Question: I've been trying to center and remove the bottom-padding of the 'filter' image for a couple hours now but can't seem to do it. It's probably a really simple fix, but I'm pretty new to CSS, HTML and flexbox and the solution has escaped me so far! If someone could point me in the right direction, that would be awesome.

HTML
'''
<!DOCTYPE html>
<html lang='en'>
<head>
<meta charset='UTF-8'/>
<title>Some Web Page</title>
<link rel='stylesheet' href='styles.css'/>
</head>
<body>
<div class='menu-container'>
<div class='menu'>
<div class='links'>
<div class='signup'>Sign Up</div>
<div class='login'>Login</div>
</div>
</div>
</div>
<div class='header-container'>
<div class='header'>
</div>
</div>
<main>
<input id="toggle" type="checkbox">
<label for="toggle">
<div class="filterbutton"><img src='images/filterbutton.svg'/></div>
</label>
<div id="expand">
<section class="Filter">
</section>
</div>
</main>
<section class="carousel">
</section>
</body>
<footer>
<img src="images/facebook.svg" alt="facebook" title="facebook" href="#" class="social">
<img src="images/twitter.svg" alt="twitter" title="twitter" href="#" class="social">
<img src="images/instagram.svg" alt="instagram" title="instagram" href="#" class="social">
<img src="images/snapchat.svg" alt="snapchat" title="snapchat" href="#" class="social">
<ul>
<a alt="about" title="About" href="#" class="footerlink">About</a>
<a alt="about" title="About" href="#" class="footerlink">Contact</a>
<a alt="about" title="About" href="#" class="footerlink">Team</a>
<a alt="about" title="About" href="#" class="footerlink">Whatever</a>
</ul>
</footer>
</html>
'''
CSS
'''
* {
margin: 0;
padding: 0;
}
.button {
background-color: #4CAF50;
border: none;
color: white;
padding: 15px 32px;
text-align: center;
text-decoration: none;
display: inline-block;
font-size: 16px;
}
.menu-container {
color: #fff;
background-color: #A34F43;
padding: 20px 0;
display: flex;
justify-content: space-between;
}
.menu {
width: 100%;
color: white;
font-family: Arial, Helvetica, sans-serif;
}
.links {
display: flex;
justify-content: flex-end;
}
.login {
margin-left: 20px;
}
.header-container {
background-color: #FF7C69;
display: flex;
justify-content: center;
}
.header {
width: 100%;
height: 300px;
display: flex;
justify-content: space-between;
align-items: center;
}
.carousel-test {
display: flex;
justify-content: center;
}
.carousel-grid-container {
display: flex;
justify-content: center;
}
.carousel-grid {
width: 900px;
display: flex;
justify-content: center;
flex-wrap: wrap;
}
.logo {
width: 200px;
display: block;
margin: 0 auto;
}
@import url(https://fonts.googleapis.com/css?family=Open+Sans:400,700);
body {
font-family: "Open Sans", Arial;
width: 100%;
}
main {
background: #FF7C69;
width: 100%;
margin: 0px auto;
}
input {
display: none;
visibility: hidden;
}
label {
/* display: block; */
/* text-align: center; */
display: block;
margin-left: auto;
margin-right: auto;
width: 50%;
}
label:hover {
color: #000;
}
#expand {
height: 0px;
overflow: hidden;
transition: height 0.3s;
background-color: #D6DBED;
color: #FFF;
}
#toggle:checked ~ #expand {
height: 250px;
}
footer {
background-color: #A34F43;
text-align: right;
color: #eee;
text-align: center;
position: absolute;
width: 100%;
/* display: flex; */
}
.footerlink {
text-decoration: none;
color: white;
text-align: justify;
display: block;
padding: 1px;
}
.social {
padding: 10px;
width: 50px;
text-align: right;
float: right;
}
.social:hover {
opacity: 0.7;
}
legend {
background-color: #000;
color: #fff;
padding: 3px 6px;
}
.output {
font: 1rem 'Fira Sans', sans-serif;
}
input {
margin: .4rem;
}
.filterbutton {
margin: 0px;
padding: 0px;
width: 150px;
display: block;
}
'''
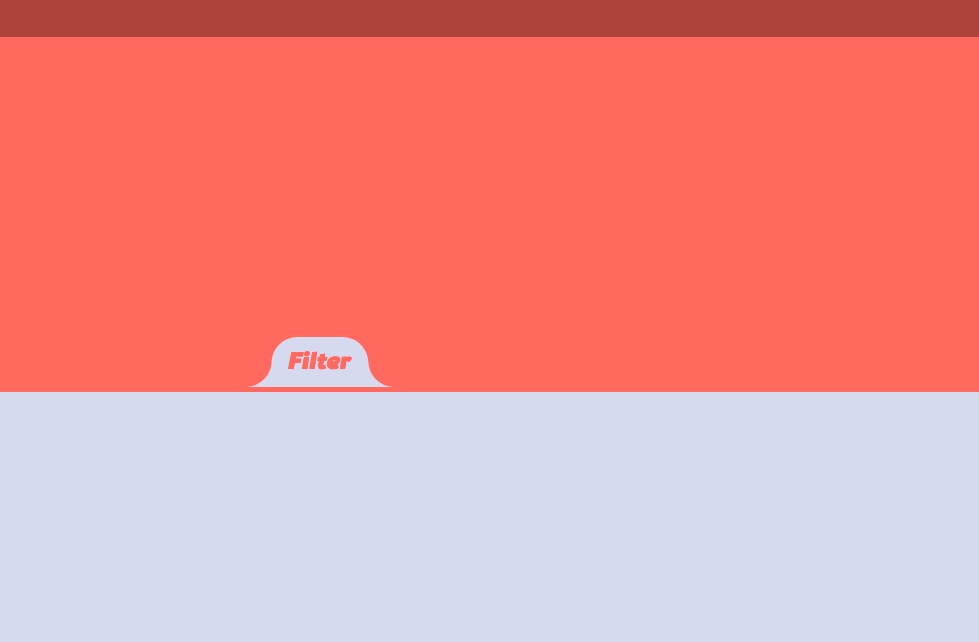
Answer: Add this to ur css
'''
.filterbutton img{
display: block;
}
'''
---
'img' tags have little space below them
The above css will remove the space below the img tag by making the image 'display: block;' , which is 'display:inline' by default.
The space you are seeing is for descenders. This space is kept for characters like "y" ,"p".
As for the centering of the label, width:50%, means the parent will try to center the entire container(50% width), that is y, the label didnt look centered.
Add width to label, to center it
'''
@import url(https://fonts.googleapis.com/css?family=Open+Sans:400,700);
* {
margin: 0;
padding: 0;
box-sizing:border-box;
}
.button {
background-color: #4CAF50;
border: none;
color: white;
padding: 15px 32px;
text-align: center;
text-decoration: none;
display: inline-block;
font-size: 16px;
}
.menu-container {
color: #fff;
background-color: #A34F43;
padding: 20px 0;
display: flex;
justify-content: space-between;
}
.menu {
width: 100%;
color: white;
font-family: Arial, Helvetica, sans-serif;
}
.links {
display: flex;
justify-content: flex-end;
}
.login {
margin-left: 20px;
}
.header-container {
background-color: #FF7C69;
display: flex;
justify-content: center;
}
.header {
width: 100%;
height: 300px;
display: flex;
justify-content: space-between;
align-items: center;
}
.carousel-test {
display: flex;
justify-content: center;
}
.carousel-grid-container {
display: flex;
justify-content: center;
}
.carousel-grid {
width: 900px;
display: flex;
justify-content: center;
flex-wrap: wrap;
}
.logo {
width: 200px;
display: block;
margin: 0 auto;
}
body {
font-family: "Open Sans", Arial;
width: 100%;
}
main {
background: #FF7C69;
width: 100%;
margin: 0px auto;
}
input {
display: none;
visibility: hidden;
}
label {
/* display: block; */
/* text-align: center; */
display: block;
margin-left: auto;
margin-right: auto;
width: 100px;
}
label:hover {
color: #000;
}
#expand {
height: 0px;
overflow: hidden;
transition: height 0.3s;
background-color: #D6DBED;
color: #FFF;
}
#toggle:checked~#expand {
height: 250px;
}
footer {
background-color: #A34F43;
text-align: right;
color: #eee;
text-align: center;
position: absolute;
width: 100%;
/* display: flex; */
}
.footerlink {
text-decoration: none;
color: white;
text-align: justify;
display: block;
padding: 1px;
}
.social {
padding: 10px;
width: 50px;
text-align: right;
float: right;
}
.social:hover {
opacity: 0.7;
}
legend {
background-color: #000;
color: #fff;
padding: 3px 6px;
}
.output {
font: 1rem 'Fira Sans', sans-serif;
}
input {
margin: .4rem;
}
.filterbutton {
margin: 0px;
padding: 0px;
width: 150px;
display: block;
}
.filterbutton img{
display: block;
}
'''
'''
<div class='menu-container'>
<div class='menu'>
<div class='links'>
<div class='signup'>Sign Up</div>
<div class='login'>Login</div>
</div>
</div>
</div>
<div class='header-container'>
<div class='header'>
</div>
</div>
<main>
<input id="toggle" type="checkbox">
<label for="toggle">
<div class="filterbutton"><img src='https://placehold.it/100x100'/></div>
</label>
<div id="expand">
<section class="Filter">
</section>
</div>
</main>
<section class="carousel">
</section>
<footer>
<img src="images/facebook.svg" alt="facebook" title="facebook" href="#" class="social">
<img src="images/twitter.svg" alt="twitter" title="twitter" href="#" class="social">
<img src="images/instagram.svg" alt="instagram" title="instagram" href="#" class="social">
<img src="images/snapchat.svg" alt="snapchat" title="snapchat" href="#" class="social">
<ul>
<a alt="about" title="About" href="#" class="footerlink">About</a>
<a alt="about" title="About" href="#" class="footerlink">Contact</a>
<a alt="about" title="About" href="#" class="footerlink">Team</a>
<a alt="about" title="About" href="#" class="footerlink">Whatever</a>
</ul>
</footer>
'''